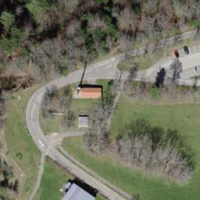
EUNIS habitat code: 52
Species observed at this site:
Cardamine heptaphylla
Leucanthemum vulgare